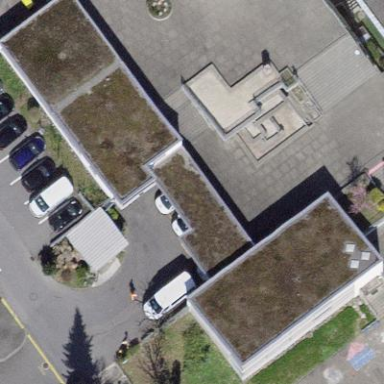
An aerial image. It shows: Building with flat roof.